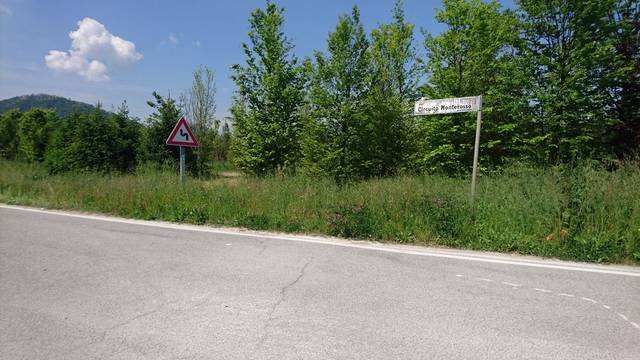
Region: Italy
Coordinates: 45.372, 11.748